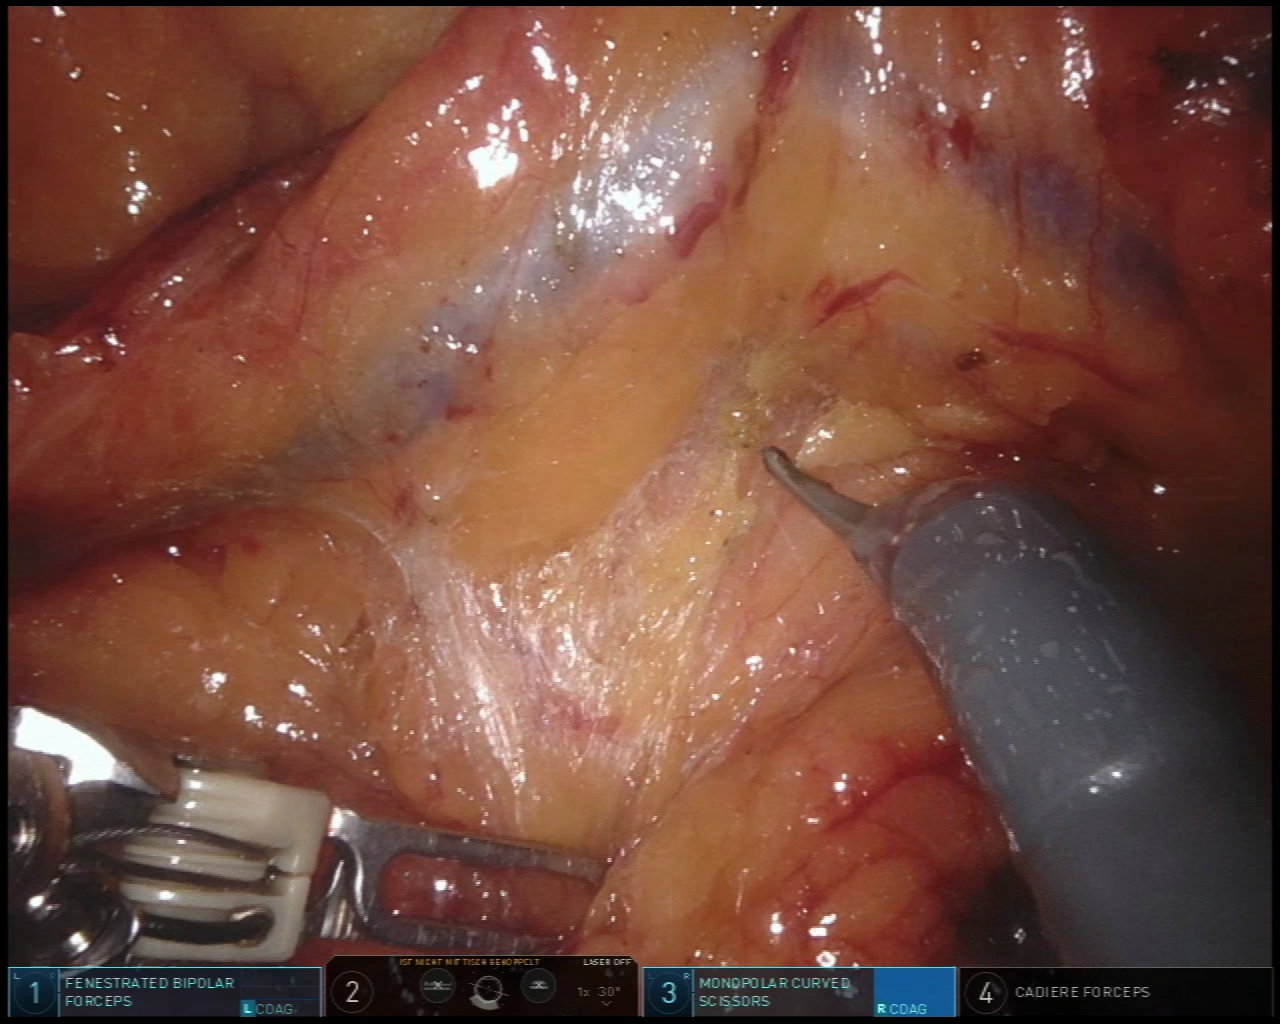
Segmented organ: intestinal_veins
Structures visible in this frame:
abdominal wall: no
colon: no
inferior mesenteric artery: no
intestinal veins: yes
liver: no
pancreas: no
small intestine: no
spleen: no
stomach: no
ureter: no
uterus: no
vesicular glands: no